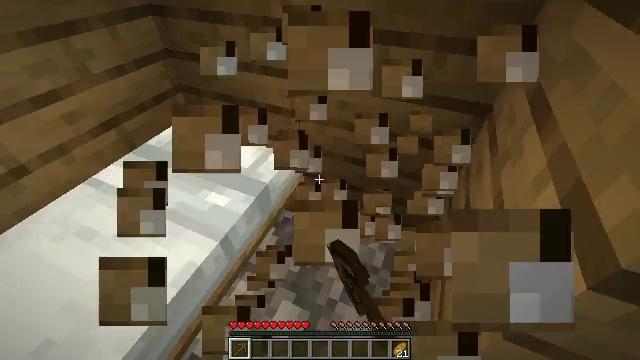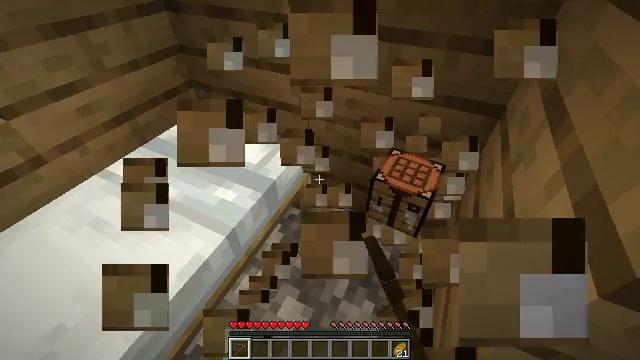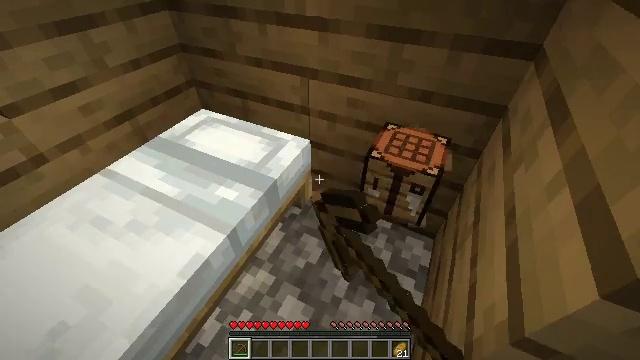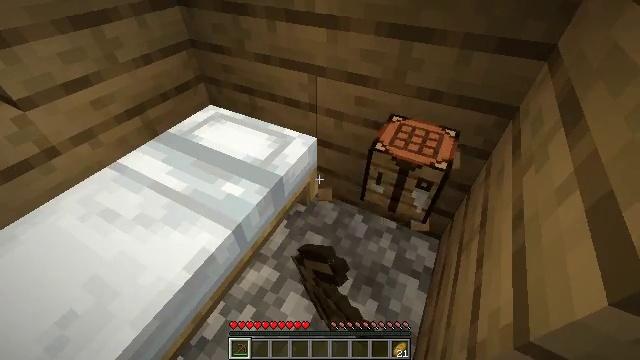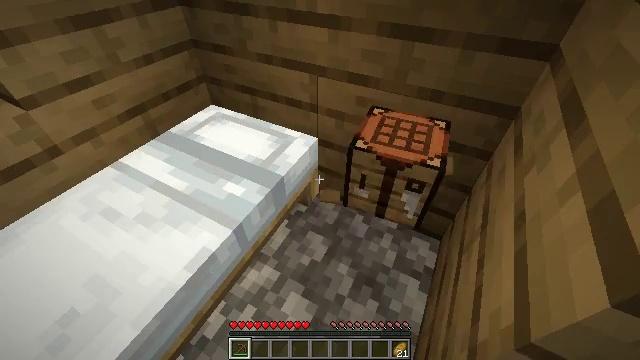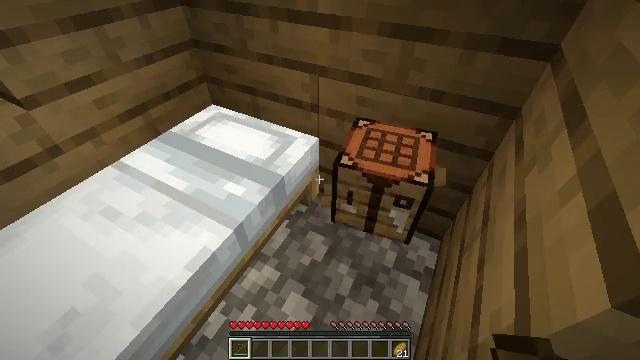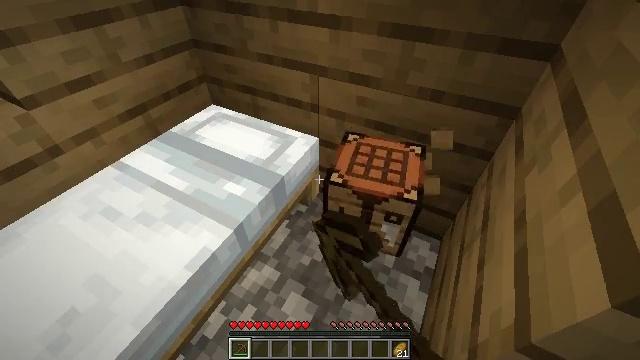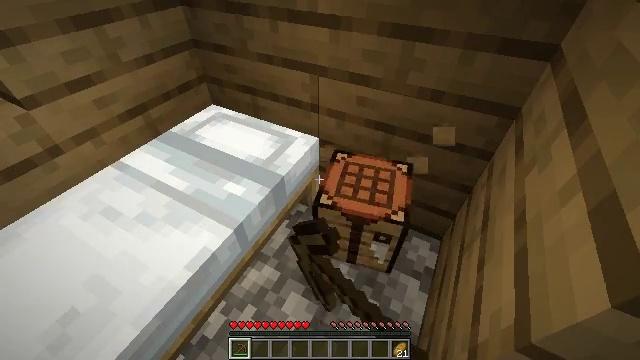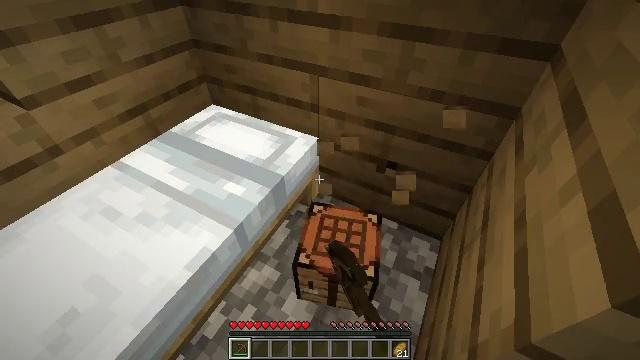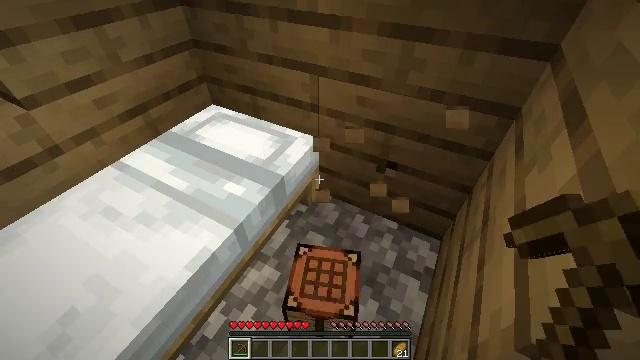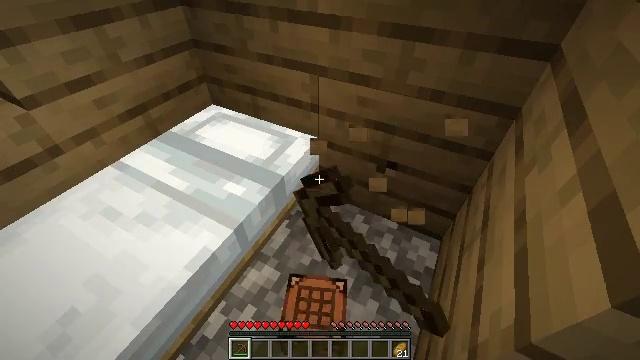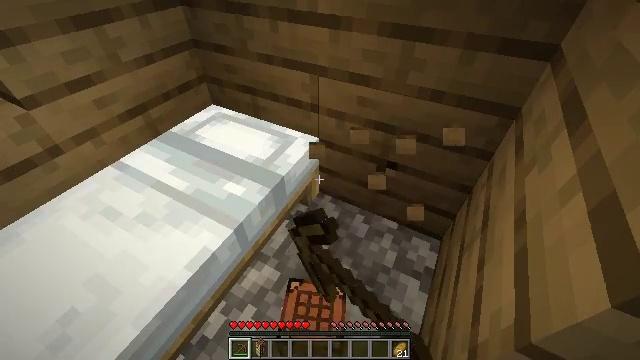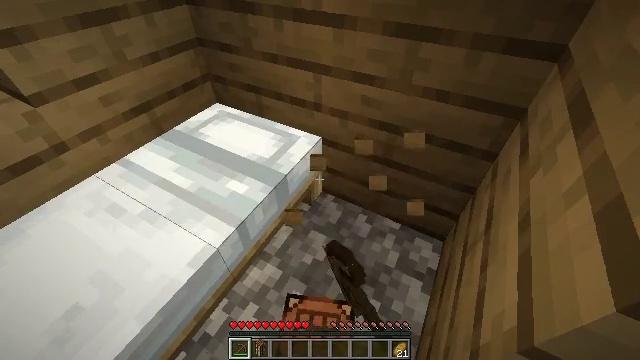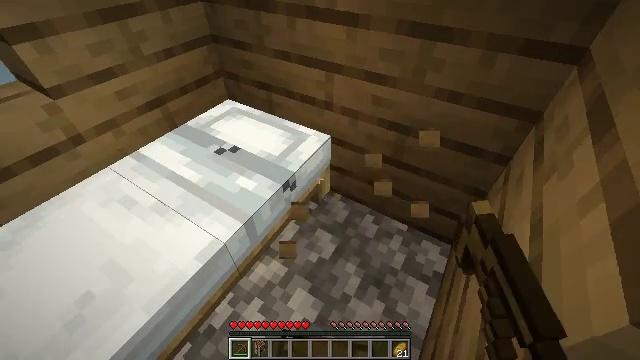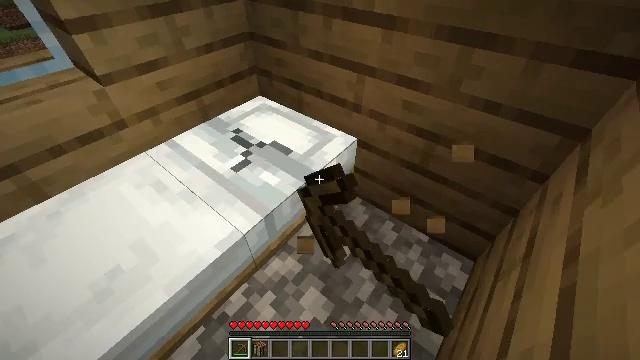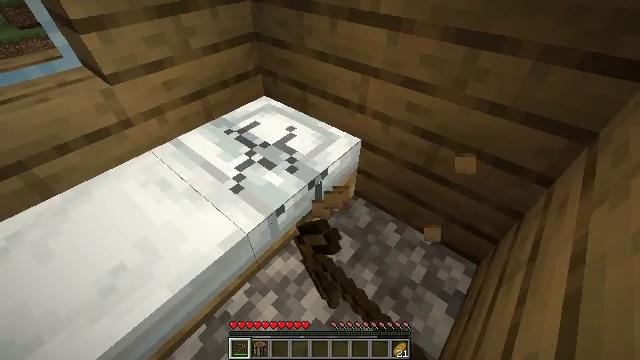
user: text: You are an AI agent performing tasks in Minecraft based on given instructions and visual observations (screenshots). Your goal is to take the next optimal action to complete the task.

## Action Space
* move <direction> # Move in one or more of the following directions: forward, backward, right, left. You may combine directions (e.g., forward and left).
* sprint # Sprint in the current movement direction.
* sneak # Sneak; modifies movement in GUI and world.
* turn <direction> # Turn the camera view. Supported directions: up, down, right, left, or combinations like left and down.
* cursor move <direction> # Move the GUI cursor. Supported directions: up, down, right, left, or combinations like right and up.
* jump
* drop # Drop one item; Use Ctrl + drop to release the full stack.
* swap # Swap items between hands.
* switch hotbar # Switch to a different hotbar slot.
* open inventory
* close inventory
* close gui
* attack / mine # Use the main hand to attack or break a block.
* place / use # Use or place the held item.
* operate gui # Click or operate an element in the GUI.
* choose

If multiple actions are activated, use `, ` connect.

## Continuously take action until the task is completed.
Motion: motion action
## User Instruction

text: Mine the white bed.
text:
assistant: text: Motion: turn left, attack / mine
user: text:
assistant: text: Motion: attack / mine
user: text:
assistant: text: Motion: turn left, attack / mine
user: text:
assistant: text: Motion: attack / mine
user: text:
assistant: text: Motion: attack / mine
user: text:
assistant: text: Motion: attack / mine
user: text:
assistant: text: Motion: attack / mine
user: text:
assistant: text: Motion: attack / mine
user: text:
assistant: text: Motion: attack / mine
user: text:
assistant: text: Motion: attack / mine
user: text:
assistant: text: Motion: attack / mine
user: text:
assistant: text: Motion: attack / mine
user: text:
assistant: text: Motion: turn left, attack / mine
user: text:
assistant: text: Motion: turn left, attack / mine
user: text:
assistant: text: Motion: turn left, attack / mine
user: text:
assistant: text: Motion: attack / mine
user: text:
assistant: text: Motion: attack / mine
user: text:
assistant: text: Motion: attack / mine
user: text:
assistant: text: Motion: attack / mine
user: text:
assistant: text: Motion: turn right, attack / mine
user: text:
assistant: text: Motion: turn right and up, attack / mine
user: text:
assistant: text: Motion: turn right and up
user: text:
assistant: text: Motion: no_op